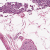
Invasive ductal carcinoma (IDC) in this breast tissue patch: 0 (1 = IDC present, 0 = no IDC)